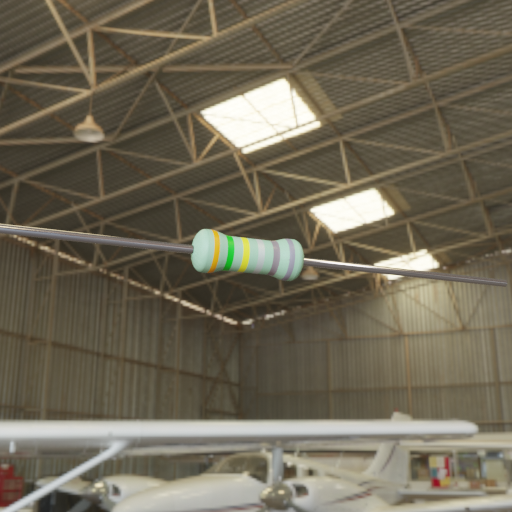
Resistor colour bands (in order): orange, green, yellow, silver, gray, gray